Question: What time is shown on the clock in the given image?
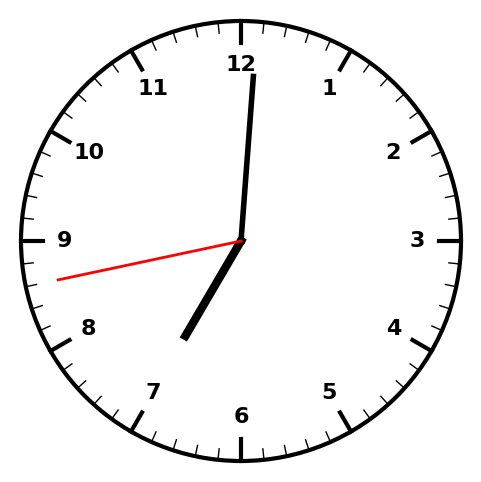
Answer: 07:00:43